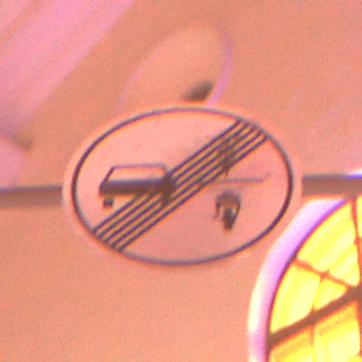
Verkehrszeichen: EndeVerbotUeberholenEinspurigeFahrzeuge
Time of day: Night
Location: Outdoor (Urban)
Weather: Overcast
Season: Winter
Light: Artificial